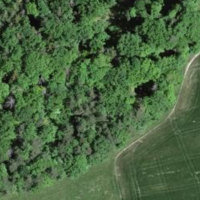
EUNIS habitat code: 44
Species observed at this site:
Lathyrus vernus